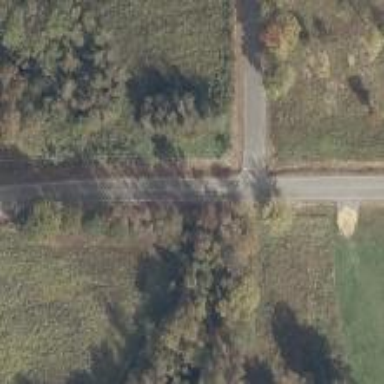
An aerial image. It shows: Tertiary road.